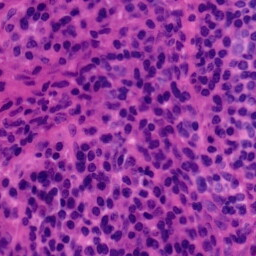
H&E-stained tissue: Tonsil